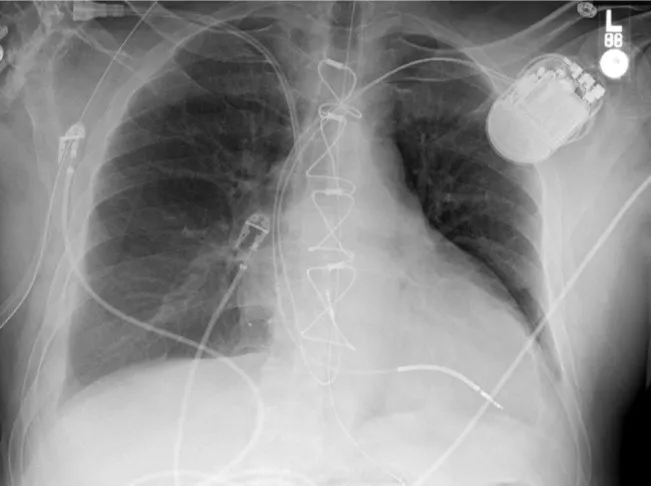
Portable chest X-ray demonstrates standard positions of the atrial lead and single-coil ventricular lead in the right ventricle.
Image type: radiology (x_ray)